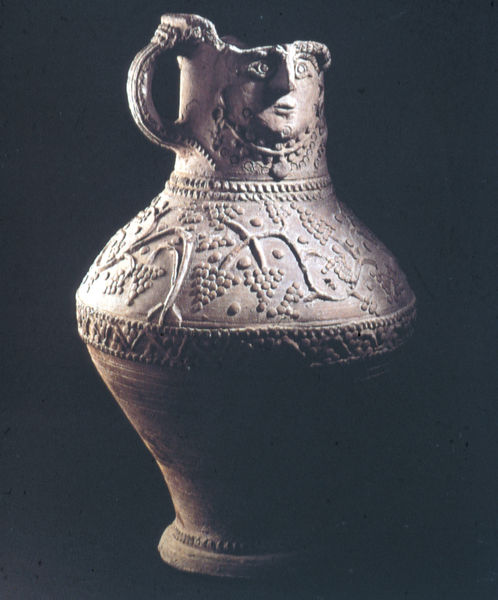
Titel: Krug mit Relief-Dekor
Standort: Kairo
Institution: Koptisches Museum
Schlagwörter: blätter, fuß, kopf, laub, schatten, wasser, weiß, grün, ocker, äste, braun, frau, hell, licht, mund, nase, schwarz, blick, beige, muster, ornament, alt, trinken, augen, band, gesicht, sockel, stein, hals, sonne, boden, haare, girlande, pflanzen, kinn, kreis, amphore, henkel, kanne, keramik, krug, ranken, ton, trauben, vase, relief, lehm, transport, kette, rand, wein, ornamente, verzierung, bauch, foto, fotografie, photographie, griff, belichtung, gefäß, antike, ringe, orient, form, plastisch, kunst, flora, rom, ranke, photo, fries, karaffe, fisch, kaputt, handwerk, weintrauben, antik, bacchus, traube, reben, weinstock, rebstock, töpferei, botanik, zerbrochen, verzierungen, antiquität, tonkrug, kurg, römisch, bauchig, relieff, weinreben, defekt, archäologie, tongefäß, from, weinkrug, fund, fundstück, krater, antie, archäologisch, frotal, grieschisch, karrafe, msuter, volumen, nützlich, kaptt